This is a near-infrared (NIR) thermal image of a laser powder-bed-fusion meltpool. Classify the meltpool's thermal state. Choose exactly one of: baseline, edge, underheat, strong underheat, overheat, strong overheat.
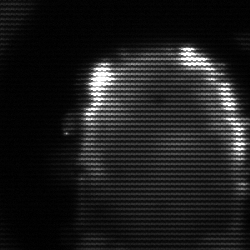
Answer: baseline